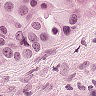
Metastatic tissue present: yes